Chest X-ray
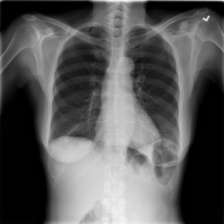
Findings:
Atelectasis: negative
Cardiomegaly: negative
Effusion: negative
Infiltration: negative
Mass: negative
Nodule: negative
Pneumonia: negative
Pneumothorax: negative
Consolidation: negative
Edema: negative
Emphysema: negative
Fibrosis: negative
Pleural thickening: negative
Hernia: negative